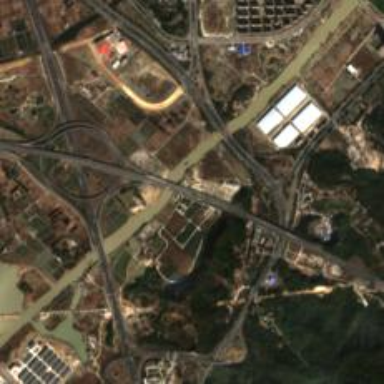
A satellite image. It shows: Motorway junction.